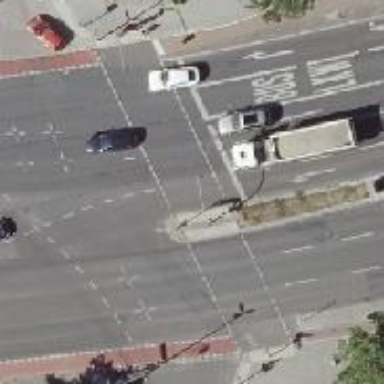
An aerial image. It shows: Road with traffic signals.